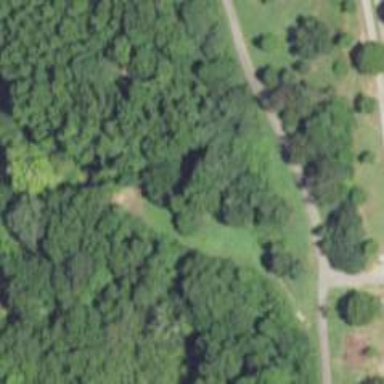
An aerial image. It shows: Disc golf tee.